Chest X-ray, PA view. Patient: 46 years old, sex M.
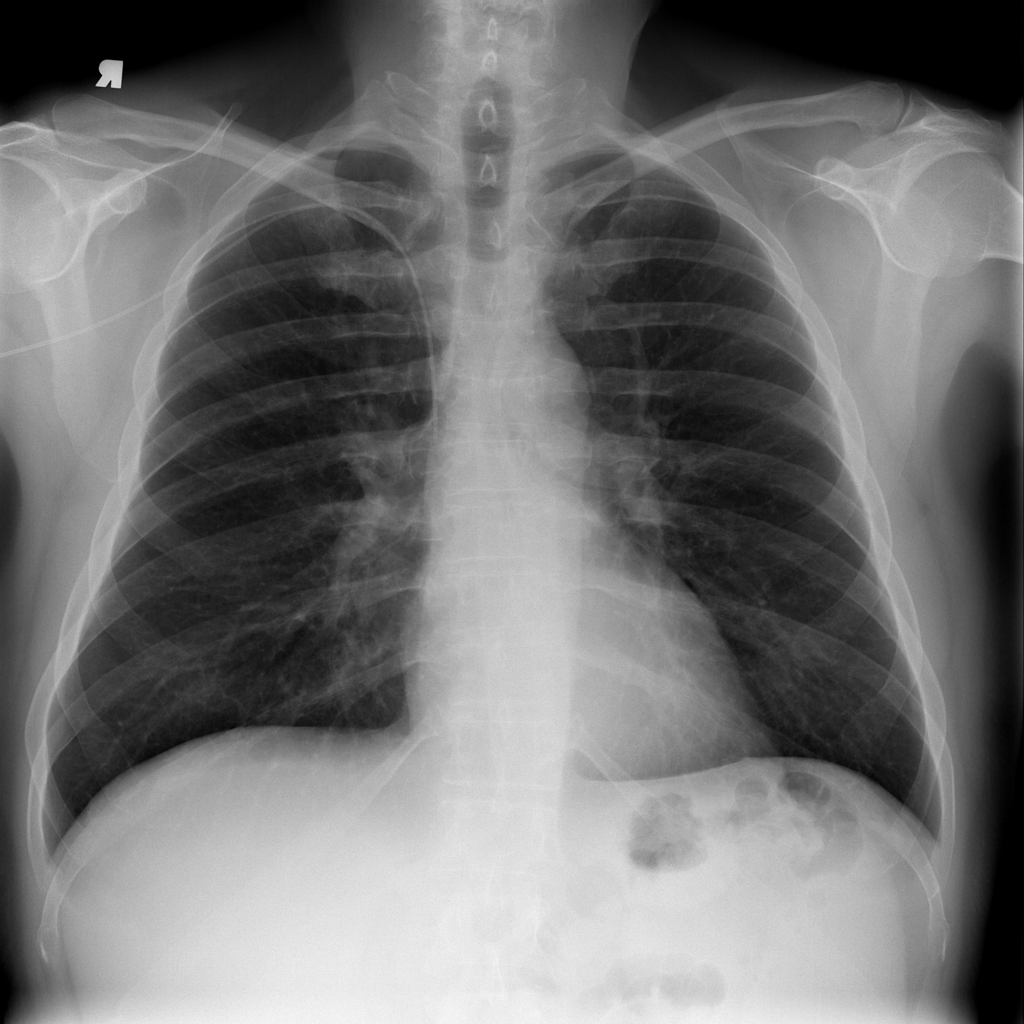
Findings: No Finding